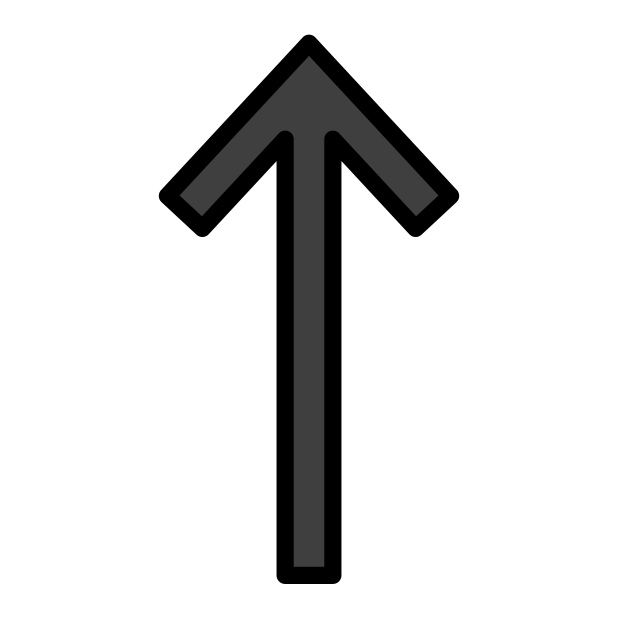
Emoji: ⬆
Name: upwards black arrow
Unicode: 0x2b06